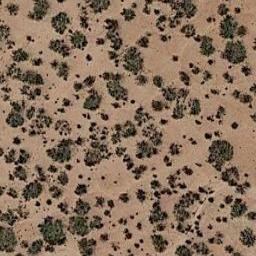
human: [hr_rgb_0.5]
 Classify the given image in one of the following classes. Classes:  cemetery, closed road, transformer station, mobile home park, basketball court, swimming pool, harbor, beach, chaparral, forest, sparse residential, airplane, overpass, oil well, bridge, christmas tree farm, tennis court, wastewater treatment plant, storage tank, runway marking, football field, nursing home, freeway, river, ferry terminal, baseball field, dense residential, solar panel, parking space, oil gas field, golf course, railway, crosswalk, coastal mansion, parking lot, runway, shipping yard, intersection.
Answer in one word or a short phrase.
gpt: chaparral